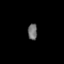
Tissue: lung
Cell type: Epithelial cells
Senescence score: 0.1245
Nuclear area (px): 152
Mean DAPI intensity: 109.934